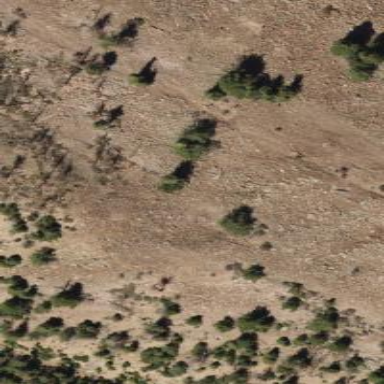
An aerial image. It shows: Patch of scrub vegetation.